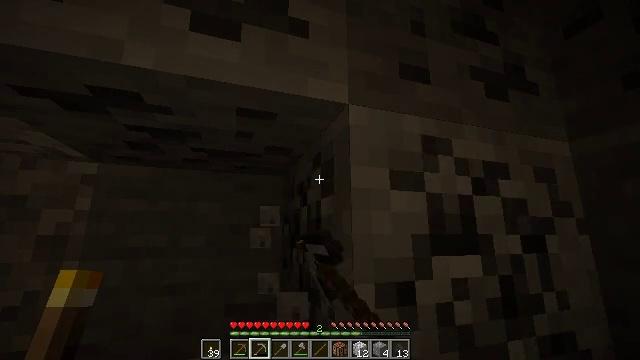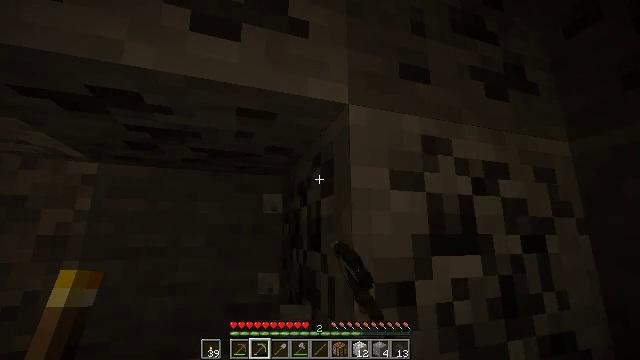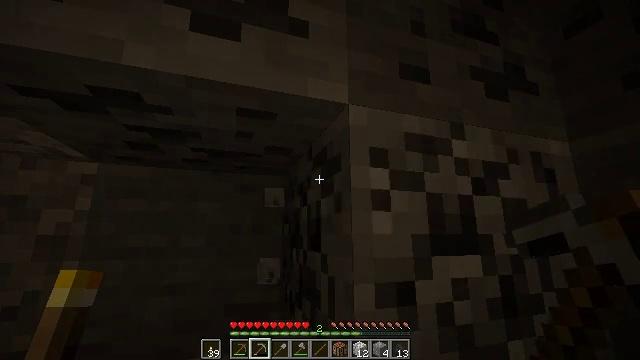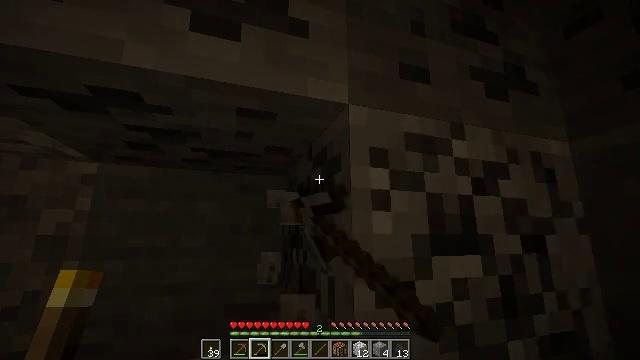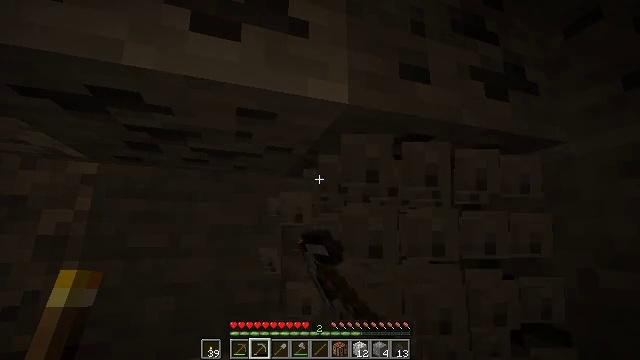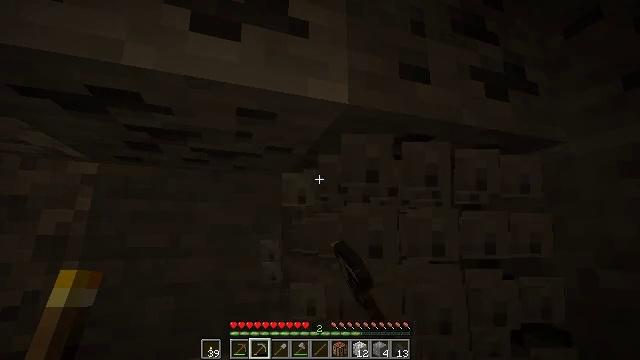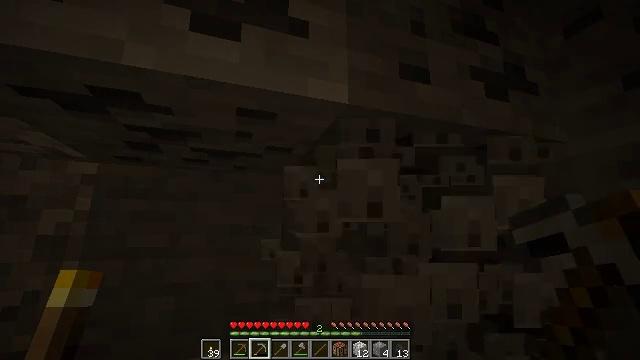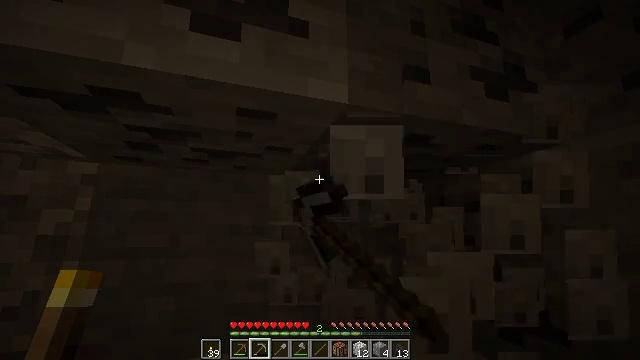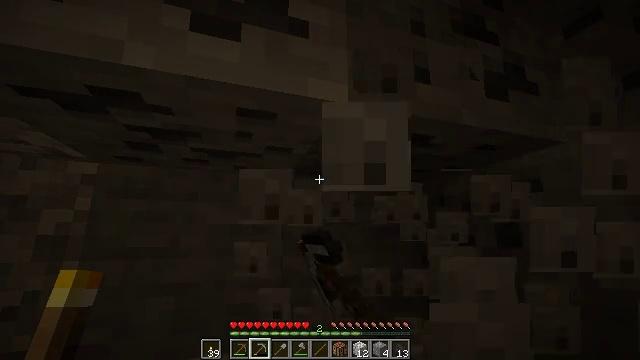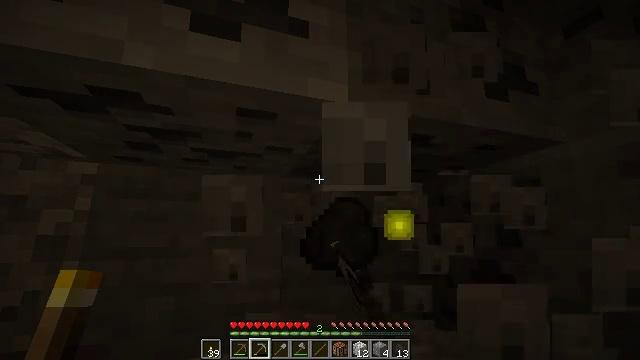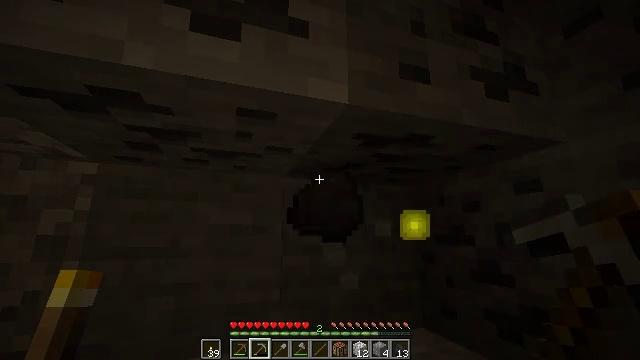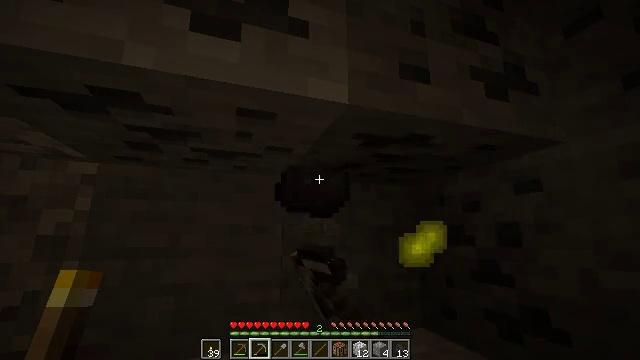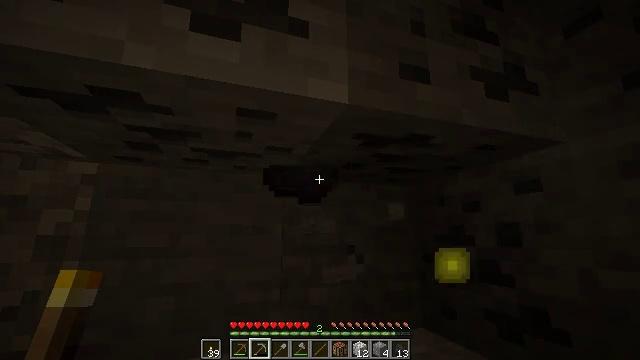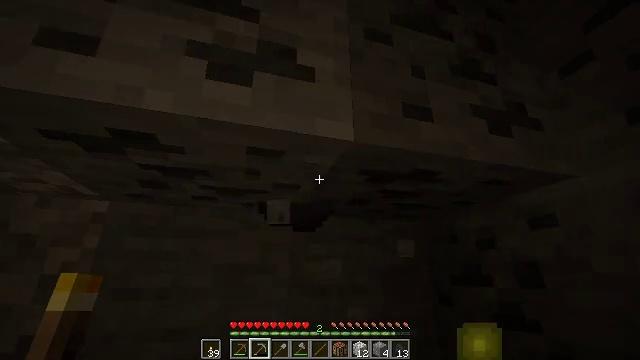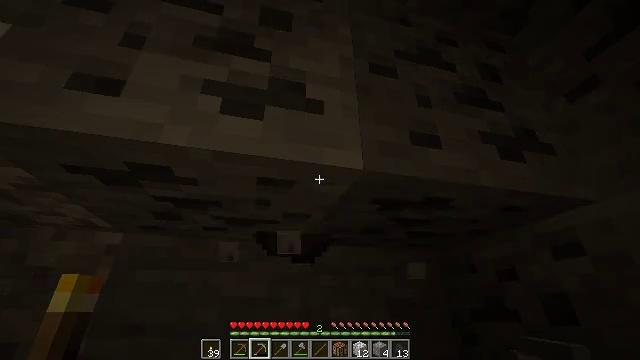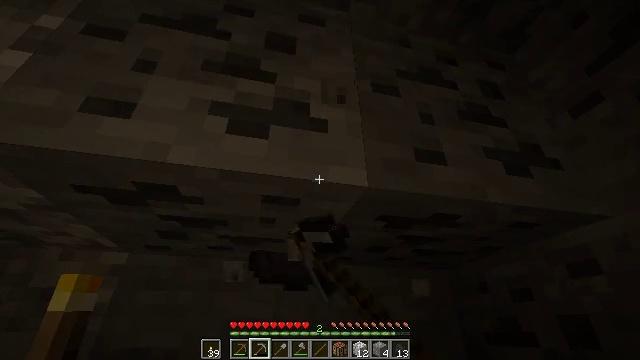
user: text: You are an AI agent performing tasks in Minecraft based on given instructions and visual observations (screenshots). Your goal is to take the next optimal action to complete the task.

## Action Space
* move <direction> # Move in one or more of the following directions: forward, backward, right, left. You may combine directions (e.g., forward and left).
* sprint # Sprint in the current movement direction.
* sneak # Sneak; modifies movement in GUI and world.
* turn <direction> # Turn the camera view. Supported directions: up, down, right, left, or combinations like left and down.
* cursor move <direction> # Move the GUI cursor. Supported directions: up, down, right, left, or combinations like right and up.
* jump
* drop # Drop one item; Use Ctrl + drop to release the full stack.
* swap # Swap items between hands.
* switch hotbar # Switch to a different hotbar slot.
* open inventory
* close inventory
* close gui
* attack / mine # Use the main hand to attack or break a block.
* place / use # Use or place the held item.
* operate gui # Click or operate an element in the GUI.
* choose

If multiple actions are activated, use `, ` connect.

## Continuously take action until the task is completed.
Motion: motion action
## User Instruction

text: Break the coal ore to collect coal.
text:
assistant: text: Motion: attack / mine
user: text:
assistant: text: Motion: attack / mine
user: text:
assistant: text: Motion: attack / mine
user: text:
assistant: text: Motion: attack / mine
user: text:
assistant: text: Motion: attack / mine
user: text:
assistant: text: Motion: attack / mine
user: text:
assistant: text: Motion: attack / mine
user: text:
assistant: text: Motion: attack / mine
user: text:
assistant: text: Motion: attack / mine
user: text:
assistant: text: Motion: attack / mine
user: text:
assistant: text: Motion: attack / mine
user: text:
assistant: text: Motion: attack / mine
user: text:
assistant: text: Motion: turn left and up, attack / mine
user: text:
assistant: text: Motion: turn left and up, attack / mine
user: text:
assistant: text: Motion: turn left and up, attack / mine
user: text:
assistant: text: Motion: attack / mine
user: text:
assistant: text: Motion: attack / mine
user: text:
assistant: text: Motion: attack / mine
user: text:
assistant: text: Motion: attack / mine
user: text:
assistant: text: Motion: attack / mine
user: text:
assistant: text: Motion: attack / mine
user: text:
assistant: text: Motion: attack / mine
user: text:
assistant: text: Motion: attack / mine
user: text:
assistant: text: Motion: attack / mine
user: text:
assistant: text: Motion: attack / mine
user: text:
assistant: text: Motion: attack / mine
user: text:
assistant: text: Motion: attack / mine
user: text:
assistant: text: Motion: attack / mine
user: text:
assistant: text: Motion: attack / mine
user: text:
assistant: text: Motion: attack / mine